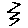
Label: zigzag